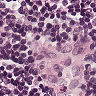
Metastatic tissue present: no